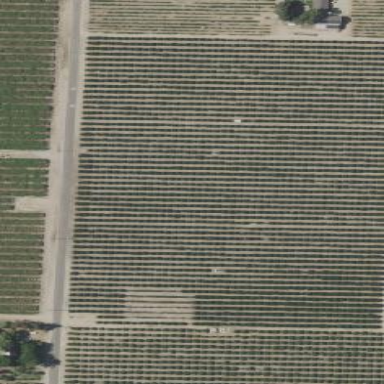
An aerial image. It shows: Orange orchard with rows of orange trees.